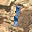
Label: 1